Question: I'm looking to migrate data referencing this demo (<URL> and I'm unable to connect to cosmos through mongo shell.
I suspect its an issue with SSL or the server/shell versions but I'm not clear what the fix is. I followed the demo to the T and passed the '--sslAllowInvalidCertificates' option along with the auth creds and executed in the correct directory.
Here's what I'm seeing in mongoshell, please advise on troubleshooting tips.

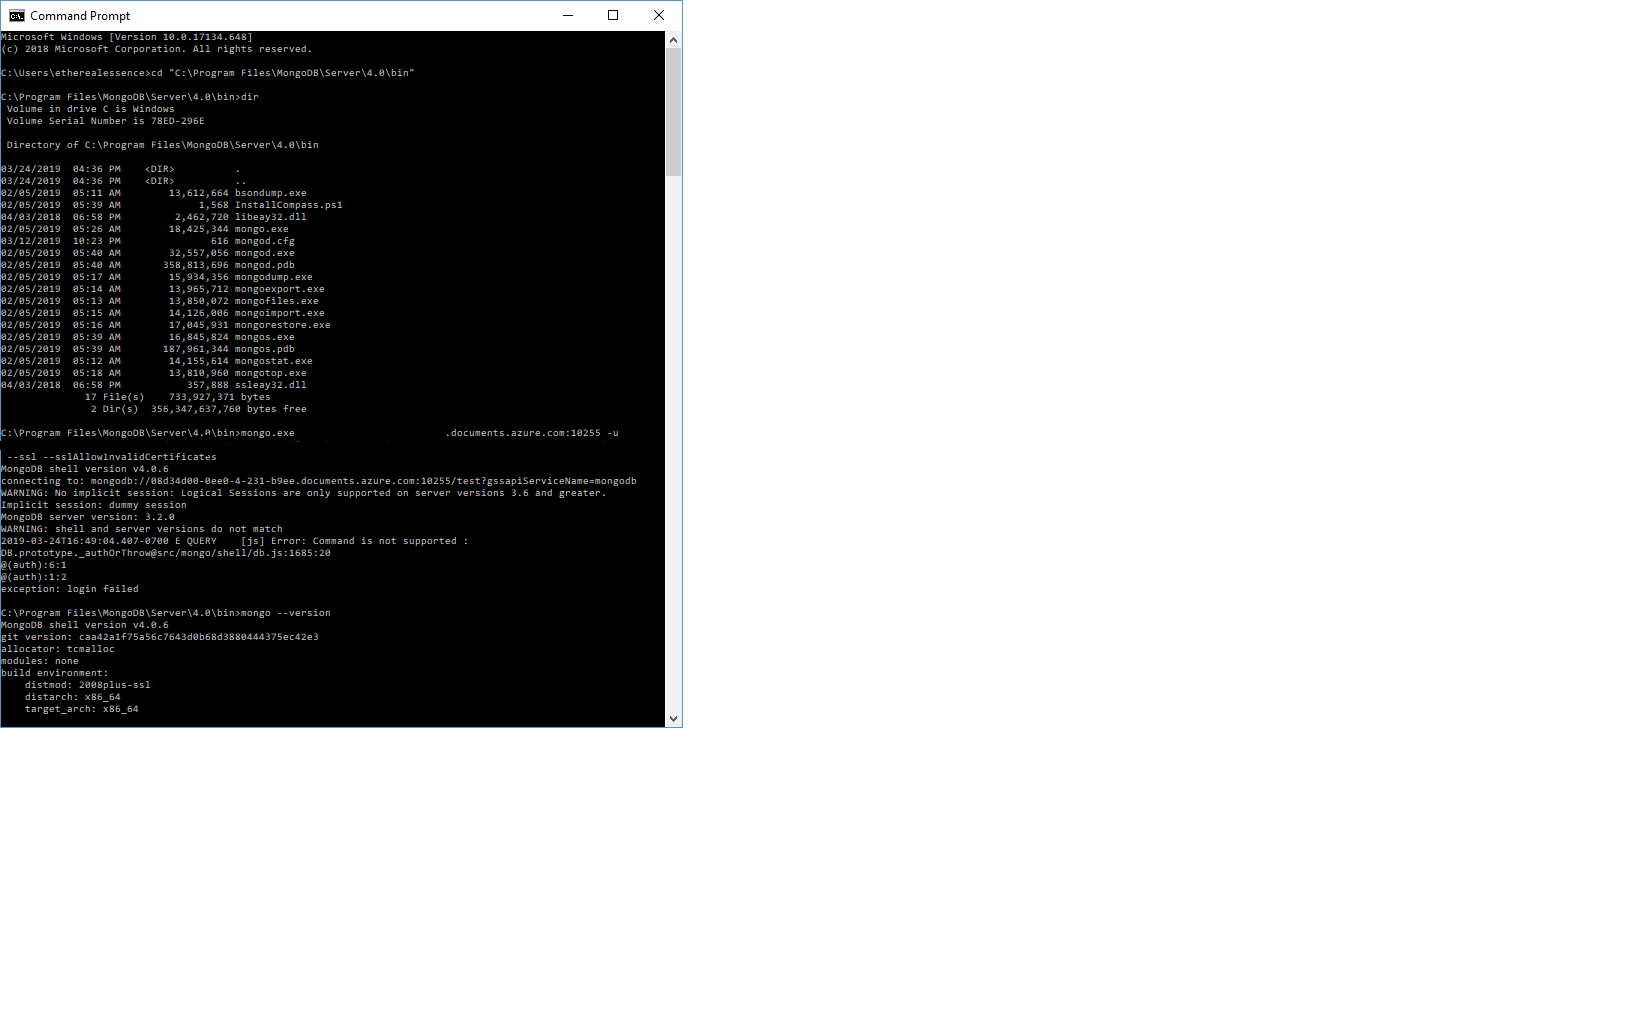
Answer: The default download for v3.2 from MongoDB site will not have support for SSL (not sure why ). You need to select the Windows 64-bit version from the OS dropdown box (screenshot below) to get SSL support.
Another way to verify is that the msi executable name contains ssl (i.e. <URL>
<URL>